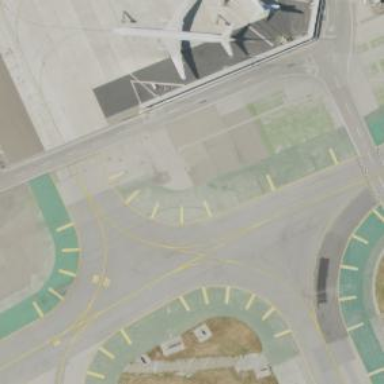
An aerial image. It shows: View of taxiway at the airport.